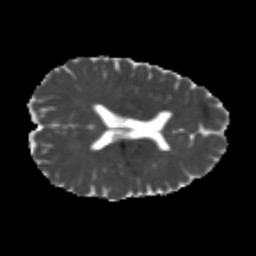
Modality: MD
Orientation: axial
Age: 24
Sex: male
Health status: healthy
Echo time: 0.074 s